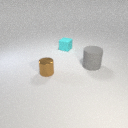
small brown metal cylinder to the left of small cyan rubber cube